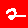
Digit: 2